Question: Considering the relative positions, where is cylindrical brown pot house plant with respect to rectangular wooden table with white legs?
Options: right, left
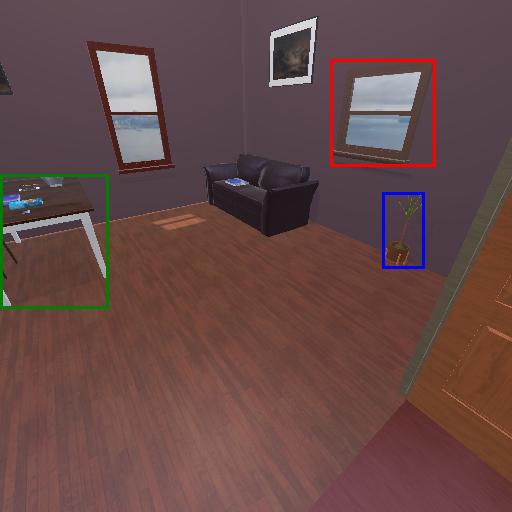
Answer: right